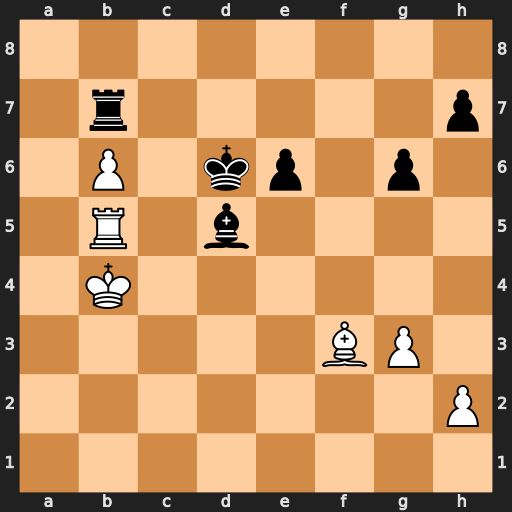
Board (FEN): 8/1r5p/1P1kp1p1/1R1b4/1K6/5BP1/7P/8
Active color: w
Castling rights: -
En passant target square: -
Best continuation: Bxd5 exd5 Ka5